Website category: movie
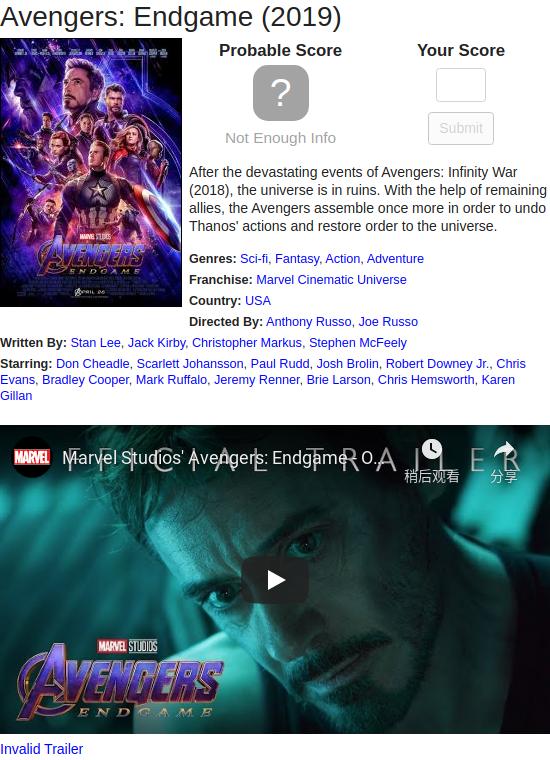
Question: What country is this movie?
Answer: USA

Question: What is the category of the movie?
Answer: Sci-fi

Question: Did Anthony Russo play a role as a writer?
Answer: no

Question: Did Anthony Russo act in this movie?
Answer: no

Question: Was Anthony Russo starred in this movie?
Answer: no

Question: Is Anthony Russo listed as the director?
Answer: yes

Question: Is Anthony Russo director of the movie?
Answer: yes

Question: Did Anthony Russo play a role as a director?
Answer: yes

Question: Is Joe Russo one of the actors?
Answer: no

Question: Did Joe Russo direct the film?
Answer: yes

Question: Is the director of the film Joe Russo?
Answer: yes

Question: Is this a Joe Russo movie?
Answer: yes

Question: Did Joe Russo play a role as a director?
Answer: yes

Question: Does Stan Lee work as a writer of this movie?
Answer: yes

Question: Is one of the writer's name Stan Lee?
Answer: yes

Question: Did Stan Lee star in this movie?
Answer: no

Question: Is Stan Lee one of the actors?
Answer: no

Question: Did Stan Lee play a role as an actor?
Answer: no

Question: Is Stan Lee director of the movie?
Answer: no

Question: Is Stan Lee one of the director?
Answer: no

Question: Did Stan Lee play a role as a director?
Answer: no

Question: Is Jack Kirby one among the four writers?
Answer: yes

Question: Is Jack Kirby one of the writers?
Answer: yes

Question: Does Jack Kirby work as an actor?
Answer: no

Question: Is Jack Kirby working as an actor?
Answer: no

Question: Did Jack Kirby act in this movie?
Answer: no

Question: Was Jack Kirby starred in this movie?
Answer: no

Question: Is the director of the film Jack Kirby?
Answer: no

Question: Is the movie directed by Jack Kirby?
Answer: no

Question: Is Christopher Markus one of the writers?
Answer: yes

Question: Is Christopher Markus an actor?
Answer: no

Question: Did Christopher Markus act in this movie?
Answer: no

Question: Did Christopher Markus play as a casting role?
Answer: no

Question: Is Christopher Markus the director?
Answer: no

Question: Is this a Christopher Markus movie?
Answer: no

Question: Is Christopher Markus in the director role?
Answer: no

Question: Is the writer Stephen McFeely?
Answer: yes

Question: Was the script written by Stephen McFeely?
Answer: yes

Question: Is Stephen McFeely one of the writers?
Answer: yes

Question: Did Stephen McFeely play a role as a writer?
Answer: yes

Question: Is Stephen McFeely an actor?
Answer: no

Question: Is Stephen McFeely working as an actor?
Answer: no

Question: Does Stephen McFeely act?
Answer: no

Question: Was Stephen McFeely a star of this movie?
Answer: no

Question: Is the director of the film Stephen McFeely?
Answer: no

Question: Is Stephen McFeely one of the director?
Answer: no

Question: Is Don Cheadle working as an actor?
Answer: yes

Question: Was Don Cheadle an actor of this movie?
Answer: yes

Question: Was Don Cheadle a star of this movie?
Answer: yes

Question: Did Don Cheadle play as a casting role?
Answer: yes

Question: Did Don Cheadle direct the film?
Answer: no

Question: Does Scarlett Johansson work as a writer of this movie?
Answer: no

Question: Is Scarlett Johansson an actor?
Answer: yes

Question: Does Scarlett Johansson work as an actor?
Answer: yes

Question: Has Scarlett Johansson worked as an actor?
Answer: yes

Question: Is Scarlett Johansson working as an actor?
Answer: yes

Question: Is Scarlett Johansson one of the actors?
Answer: yes

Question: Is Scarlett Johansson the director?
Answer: no

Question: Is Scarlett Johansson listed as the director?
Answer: no

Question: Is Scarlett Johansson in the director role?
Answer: no

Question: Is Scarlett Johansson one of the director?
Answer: no

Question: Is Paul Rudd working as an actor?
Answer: yes

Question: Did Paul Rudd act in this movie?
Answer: yes

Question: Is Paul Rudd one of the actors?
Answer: yes